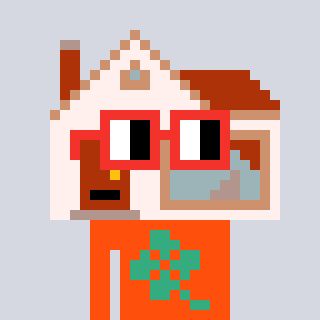
a pixel art character with square red glasses, a house-shaped head and a orange-colored body on a cool background